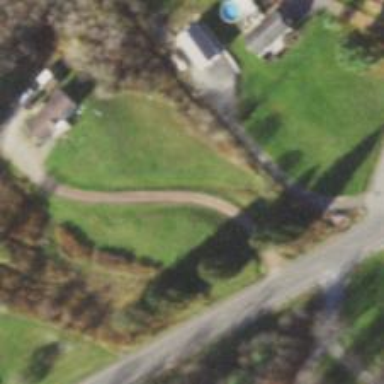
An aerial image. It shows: Driveway.